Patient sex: M
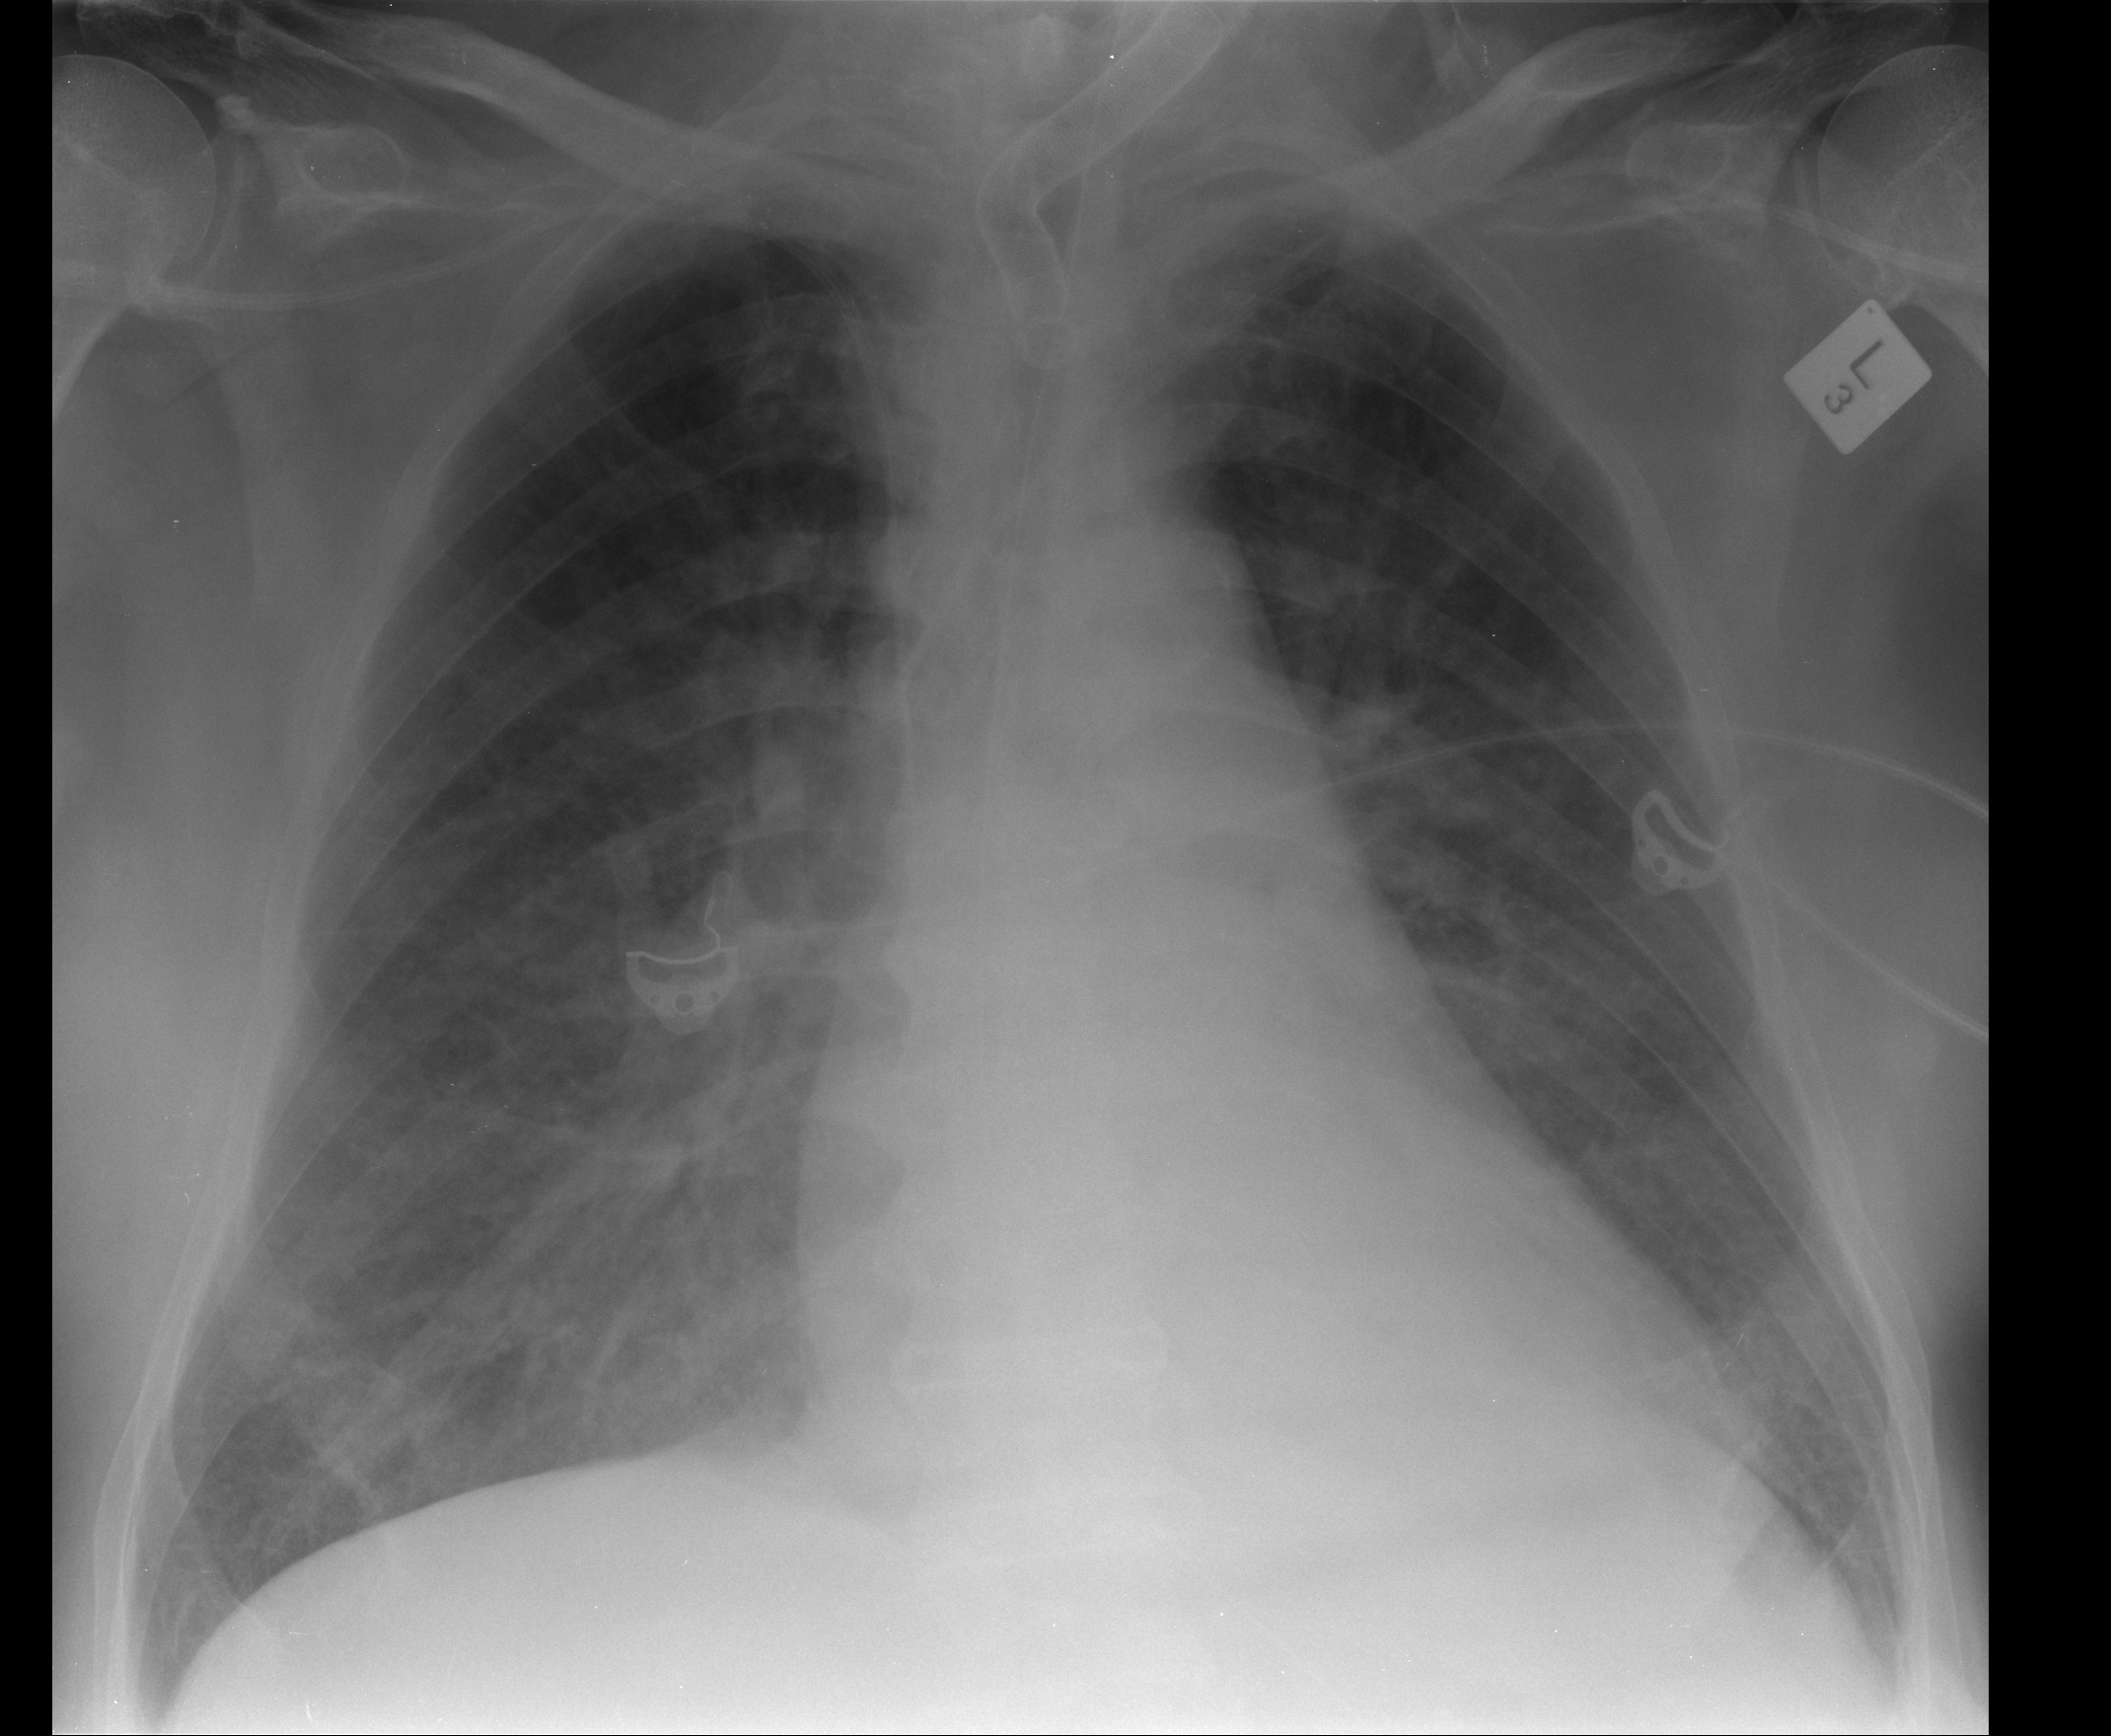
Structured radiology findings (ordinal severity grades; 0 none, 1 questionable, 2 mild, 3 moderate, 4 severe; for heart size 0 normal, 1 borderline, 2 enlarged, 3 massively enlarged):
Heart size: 2
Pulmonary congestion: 3
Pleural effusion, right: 1
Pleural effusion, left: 1
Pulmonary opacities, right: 2
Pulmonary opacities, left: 2
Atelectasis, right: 2
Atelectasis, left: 2